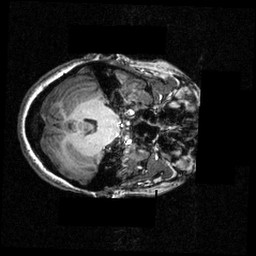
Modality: T1w
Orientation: axial
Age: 22
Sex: female
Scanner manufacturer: siemens
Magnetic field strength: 3.951 T
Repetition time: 1.5 s
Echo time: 0.00335 s